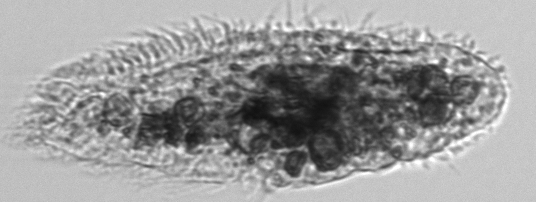
Label: Euplotes_morphotype1